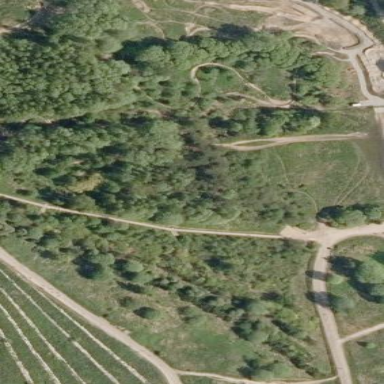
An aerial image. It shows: Mixed woodland area with variety of leaf types and cycles.